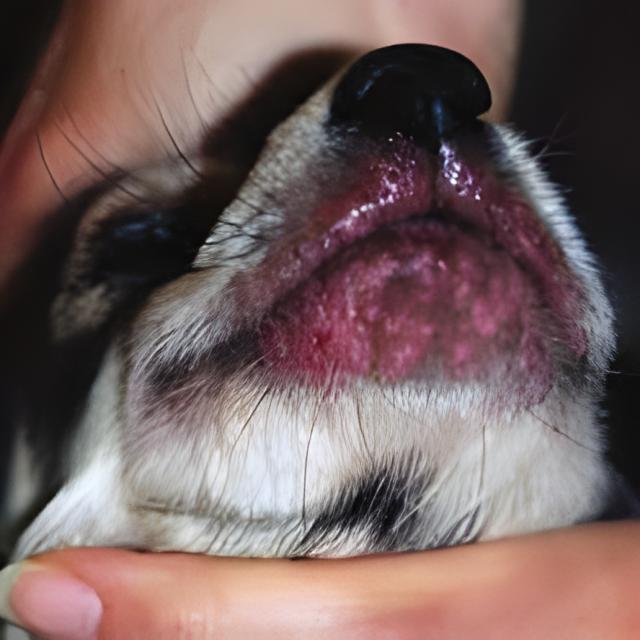
Canine dermatitis — inflammation of the skin presenting with erythema, pruritus, papules, and excoriation. May be allergic, contact, or atopic in origin.